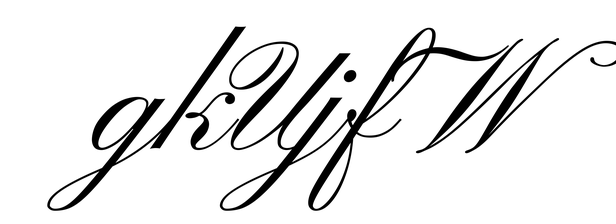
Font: PinyonScript-Regular